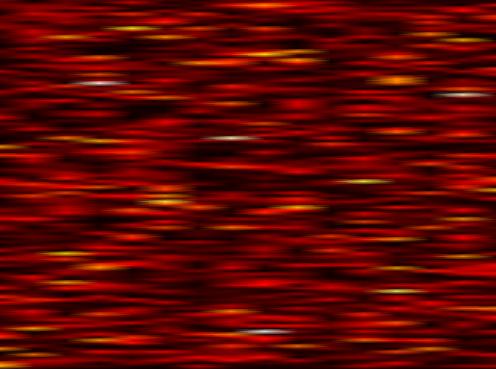
Label: WOLA